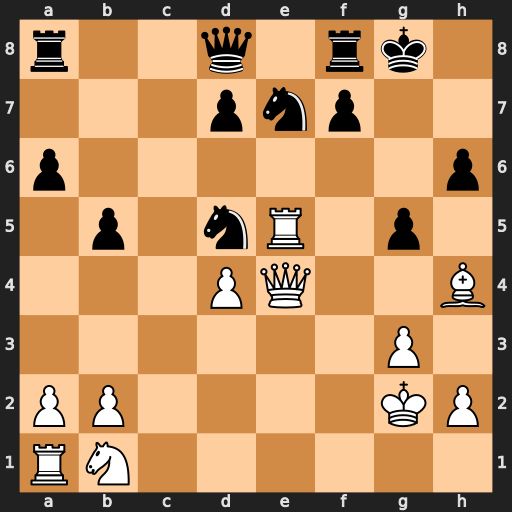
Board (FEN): r2q1rk1/3pnp2/p6p/1p1nR1p1/3PQ2B/6P1/PP4KP/RN6
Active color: w
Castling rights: -
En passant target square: -
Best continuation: Bxg5 hxg5 Rxg5+